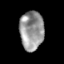
Tissue: skin
Cell type: Epithelial cells
Senescence score: 0.2614
Nuclear area (px): 911
Mean DAPI intensity: 152.439